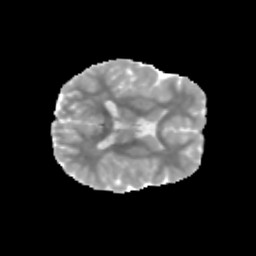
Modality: MD
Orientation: axial
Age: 9
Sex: male
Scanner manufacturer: siemens
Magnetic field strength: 3 T
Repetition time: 3.8 s
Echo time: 0.07 s